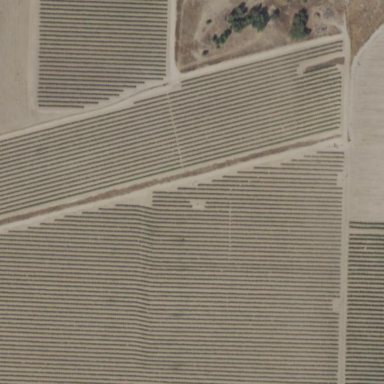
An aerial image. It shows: Beautiful vineyard in the countryside.